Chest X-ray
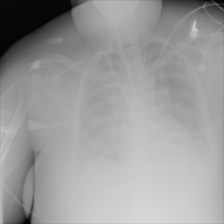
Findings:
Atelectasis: negative
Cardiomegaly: negative
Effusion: positive
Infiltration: negative
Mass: negative
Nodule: negative
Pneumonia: negative
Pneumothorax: negative
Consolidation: positive
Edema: negative
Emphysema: negative
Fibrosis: negative
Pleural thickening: negative
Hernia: negative